Interaction volume radius: 5 \u00c5
Interaction volume height: 10 \u00c5
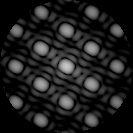
Disorder parameter: 0.004846